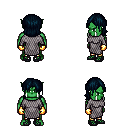
a pixel art fantasy rpg character, male body template, orc, green skin, chain mail, gold greaves, raven long bangs hairstyle, gold gloves, ghillies, four views (front, back, left, right), 2x2 character sprite sheet, small pixel art, hard edges, no anti-aliasing